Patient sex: M
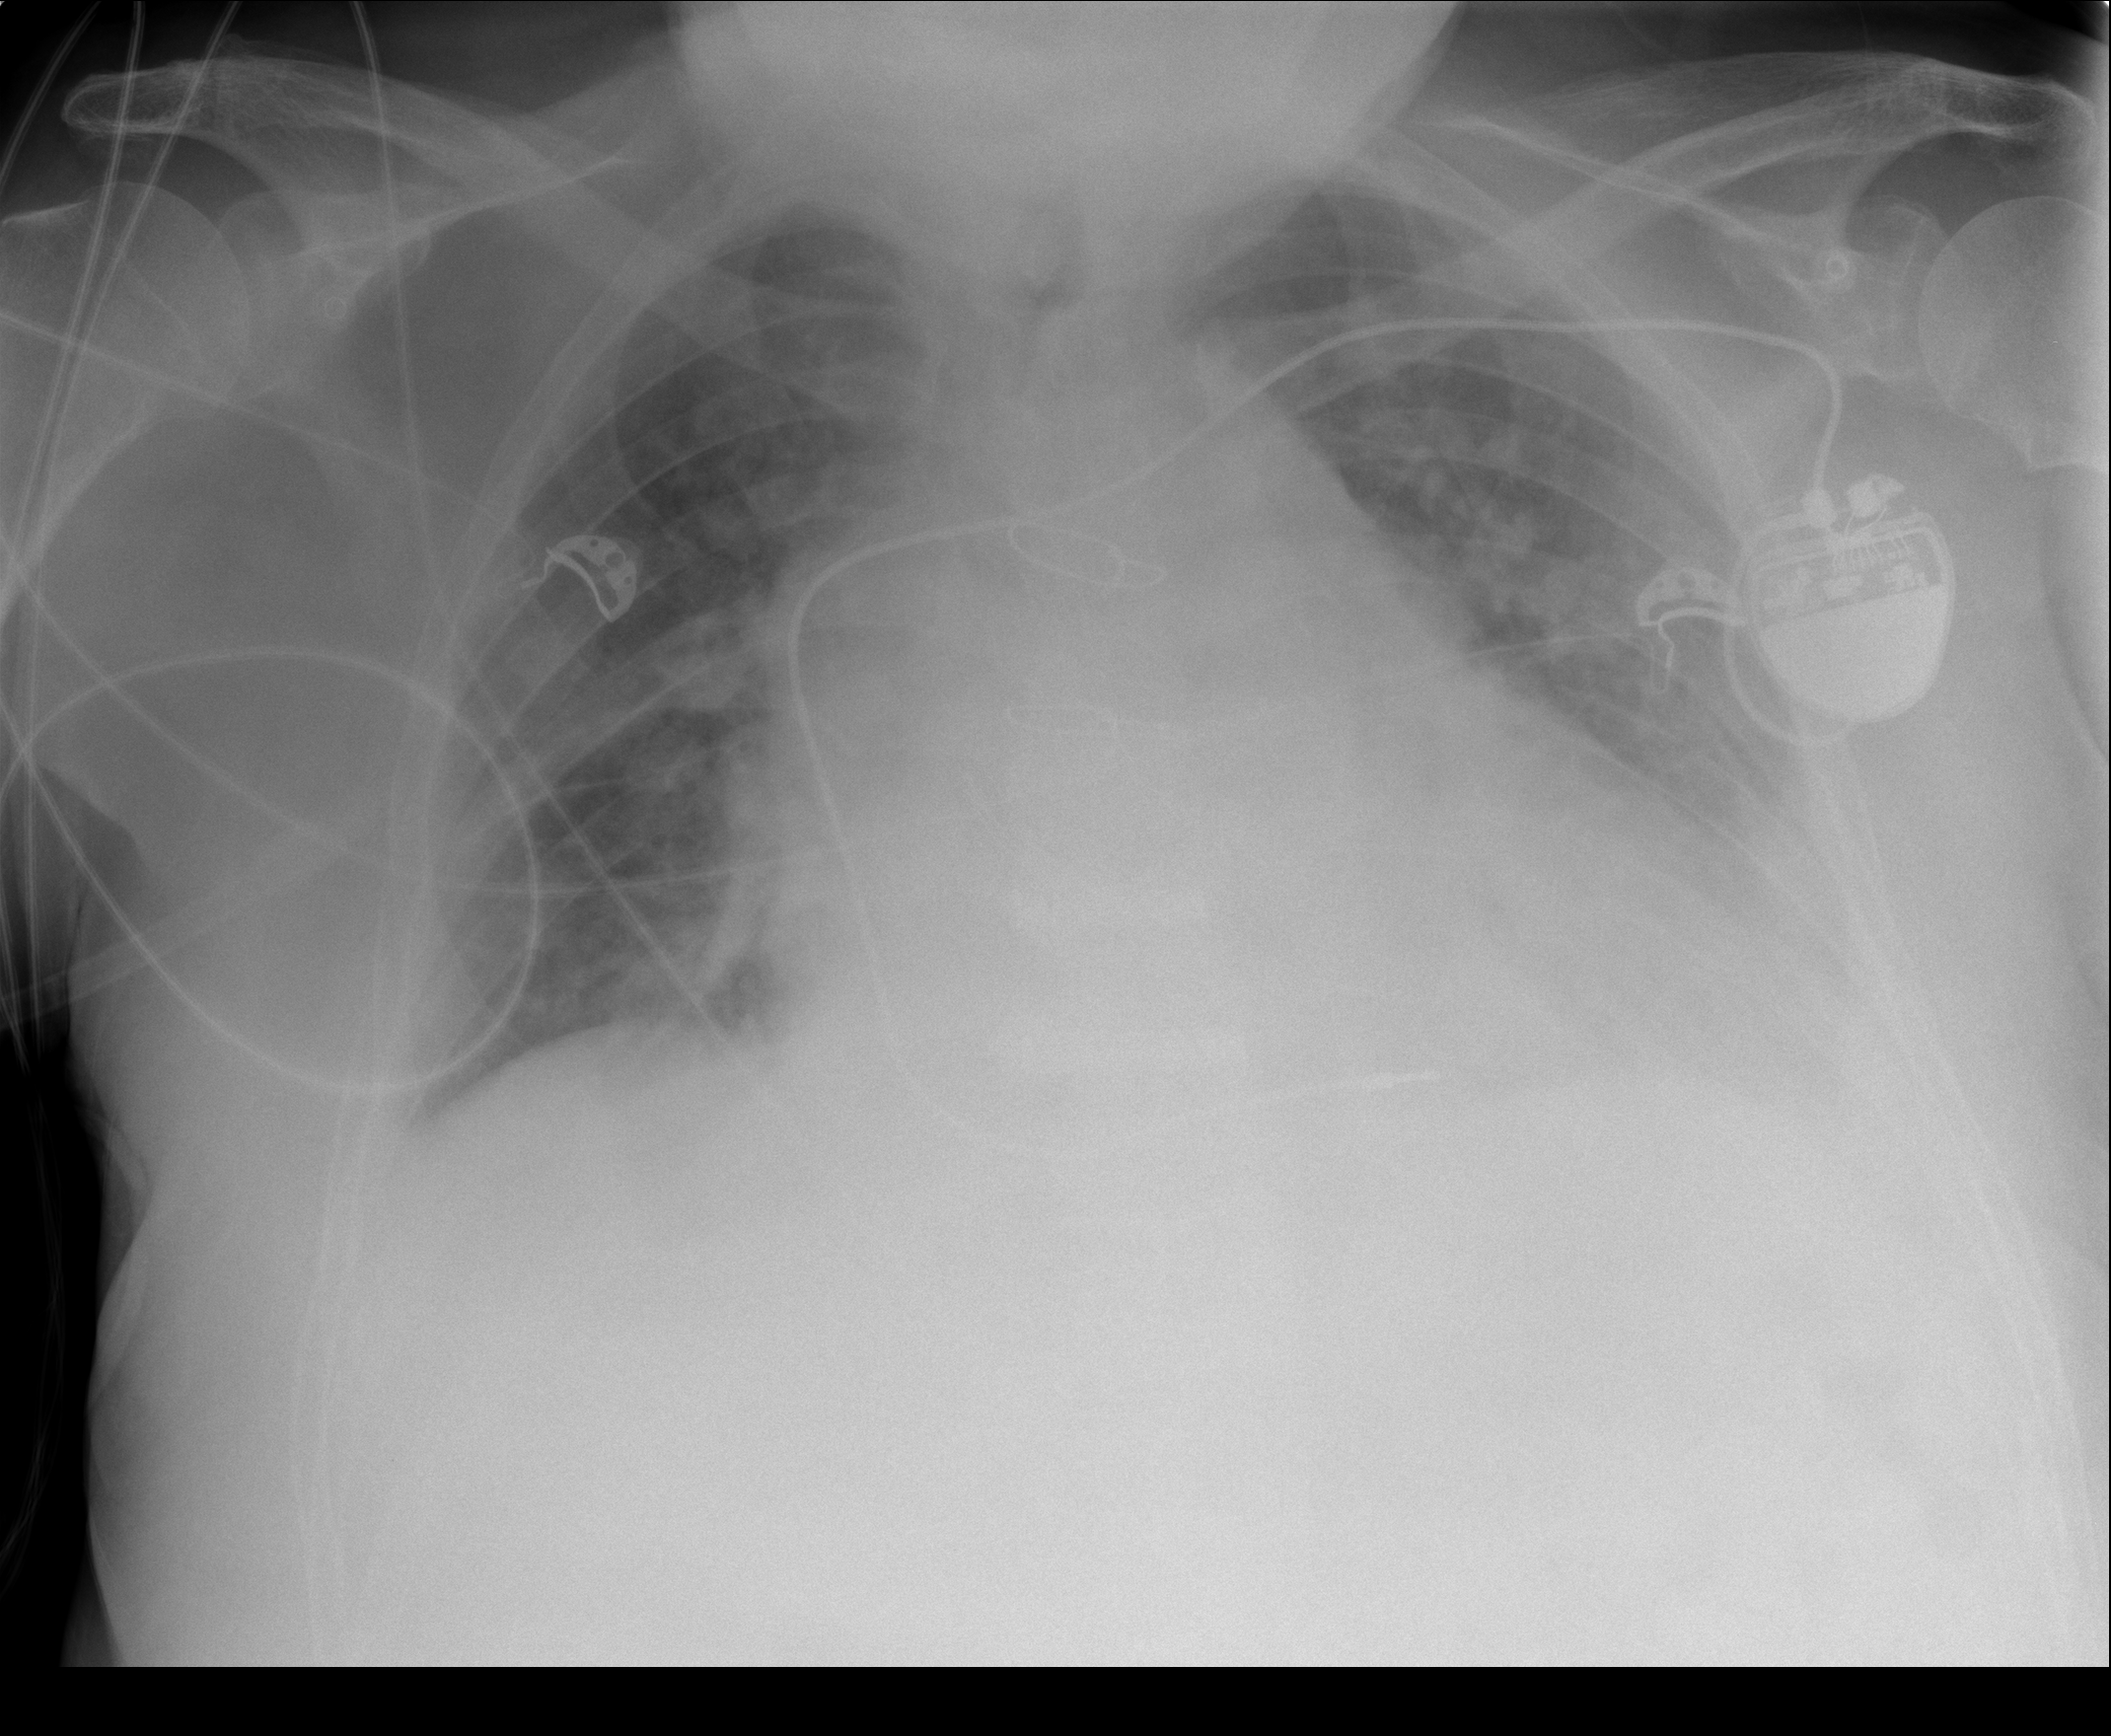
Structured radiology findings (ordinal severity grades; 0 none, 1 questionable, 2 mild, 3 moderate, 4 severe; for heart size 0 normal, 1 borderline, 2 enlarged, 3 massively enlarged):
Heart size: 3
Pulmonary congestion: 2
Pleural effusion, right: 2
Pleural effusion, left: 2
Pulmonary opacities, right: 2
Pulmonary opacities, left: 2
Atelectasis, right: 2
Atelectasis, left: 2